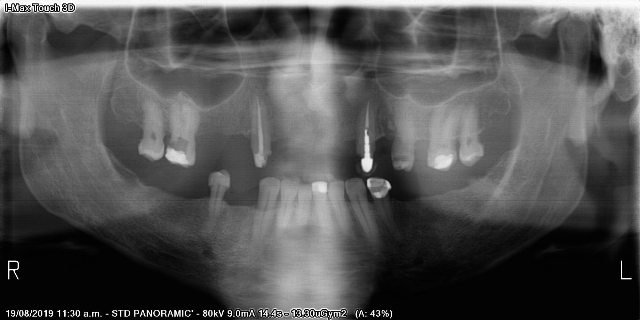
adult